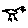
Label: bird